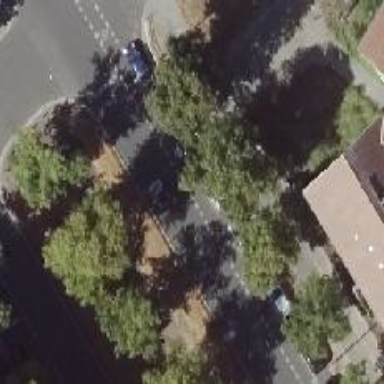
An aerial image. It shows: Secondary road with asphalt surface and parking lane on the right side.